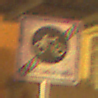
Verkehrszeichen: EndeFahrradstrasse
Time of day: Night
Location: Outdoor (Urban)
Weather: Clear
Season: NotSpecified
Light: Artificial